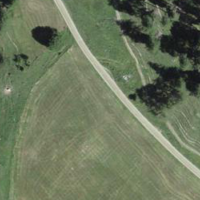
EUNIS habitat code: 26
Species observed at this site:
Saxicola rubetra
Fabriciana adippe
Campanula glomerata
Maniola jurtina
Boloria titania